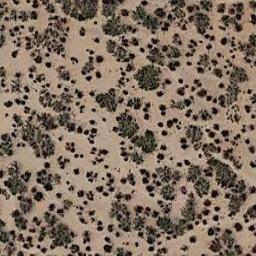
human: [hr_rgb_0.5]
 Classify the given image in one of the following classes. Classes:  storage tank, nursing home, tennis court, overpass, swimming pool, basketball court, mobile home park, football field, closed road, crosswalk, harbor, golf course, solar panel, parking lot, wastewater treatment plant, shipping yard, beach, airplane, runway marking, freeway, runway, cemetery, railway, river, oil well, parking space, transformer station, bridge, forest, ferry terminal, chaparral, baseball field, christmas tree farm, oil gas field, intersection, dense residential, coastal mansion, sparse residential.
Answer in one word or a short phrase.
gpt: chaparral